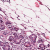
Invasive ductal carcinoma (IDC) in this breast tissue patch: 1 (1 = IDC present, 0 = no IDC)